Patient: sex M, age 54
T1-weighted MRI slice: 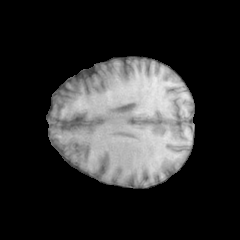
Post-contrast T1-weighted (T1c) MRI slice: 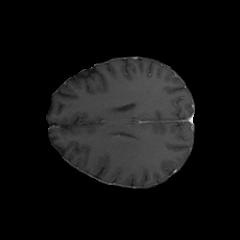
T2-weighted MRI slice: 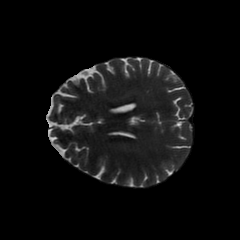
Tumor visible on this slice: no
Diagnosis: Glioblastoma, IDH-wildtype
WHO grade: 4